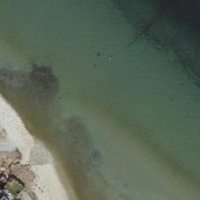
EUNIS habitat code: 14
Species observed at this site:
Larus michahellis
Cygnus olor